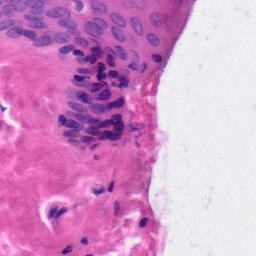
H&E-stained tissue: Skin